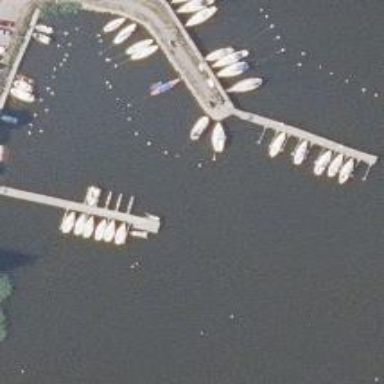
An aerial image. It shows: Man-made pier.